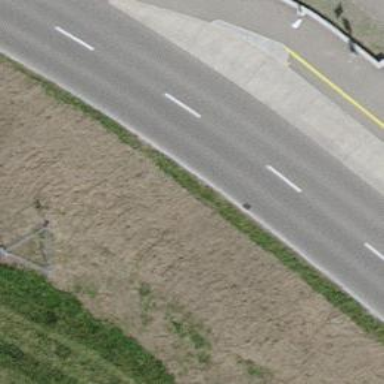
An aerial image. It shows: Bus stop with designated public transport stop position.